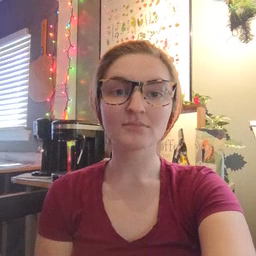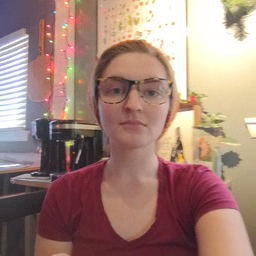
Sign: sad